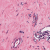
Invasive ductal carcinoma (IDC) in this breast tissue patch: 0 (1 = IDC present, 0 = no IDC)